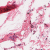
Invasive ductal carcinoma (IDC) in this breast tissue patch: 0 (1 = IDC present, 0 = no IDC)